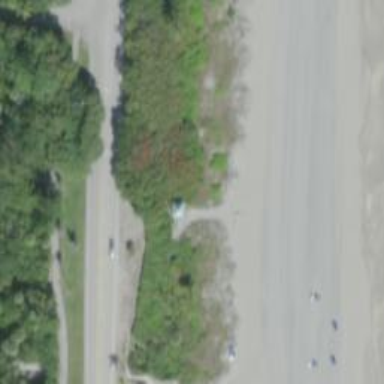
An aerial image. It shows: Emergency lifeguard tower.